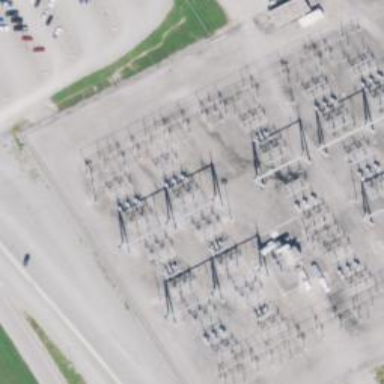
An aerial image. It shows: Switch for power supply.